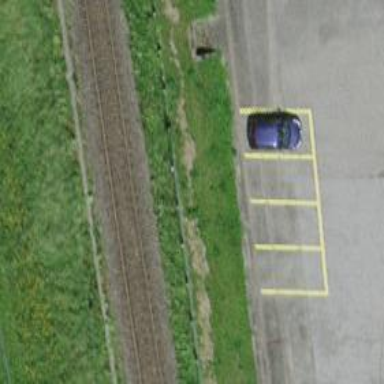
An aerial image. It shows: Railway switch.